Question: I was trying to plot this stream function in MATLAB:
'''
psi=lambda*X*Y+0.5*omega*(Y*Y*exp(2*lambda*t)+X*X*exp(-2*lambda*t)
'''
I wrote a code:
'''
lambda = 1;
omega = 0.4;
t=2;
[X,Y]= meshgrid(linspace(-0.05,0.05,100),linspace(0,0.15,100));
Z = lambda*X*Y+0.5*omega*(Y*Y*exp(2*lambda*t)+X*X*exp(-2*lambda*t));
contour(X,Y,Z,100)
[C,h] = contour(X,Y,Z);
set(h,'ShowText','on','TextStep',get(h,'LevelStep')*2)
colormap cool
'''
And it works, but the result is just some straight lines like:

I 'm concerned, because the plot shouln't look like this.
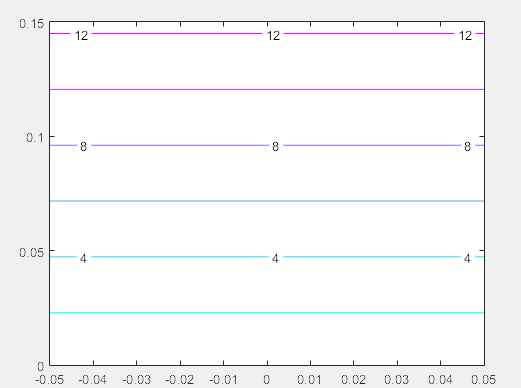
Answer: Your stream function is taking matrix products of the 'X' and 'Y' mesh matrices by using the '*' operator, rather than working on each element. The result of that is essentially meaningless. Use the elementwise operator '.*' and the stream function will then be a scalar function of two coordinates.
'''
Z = lambda*X.*Y+0.5*omega*(Y.*Y*exp(2*lambda*t)+X.*X*exp(-2*lambda*t));
'''
Still not a very interesting one, but a sensible thing to plot contours of:
<URL>